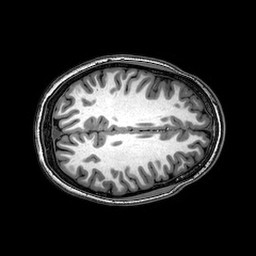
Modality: T1w
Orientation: axial
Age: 18
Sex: female
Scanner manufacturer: philips
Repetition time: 0.008205 s
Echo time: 0.00374 s